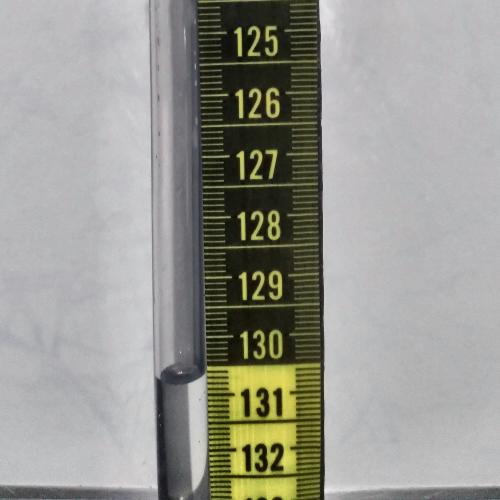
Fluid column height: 130.7 cm